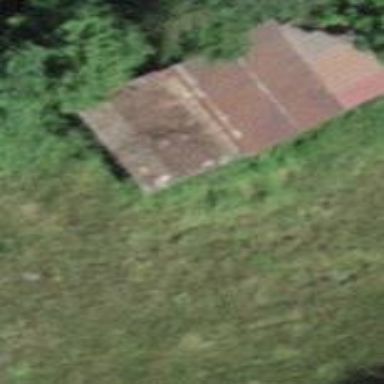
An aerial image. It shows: Rural barn.